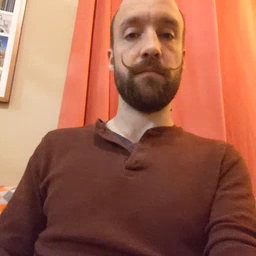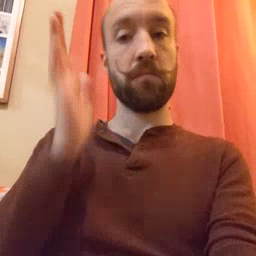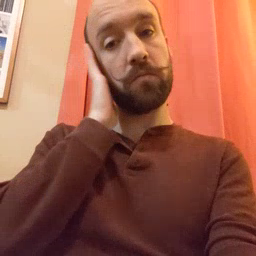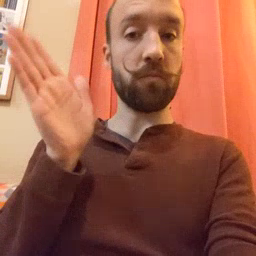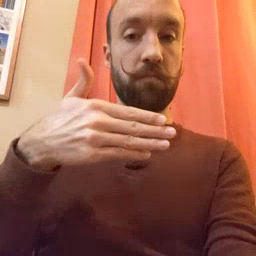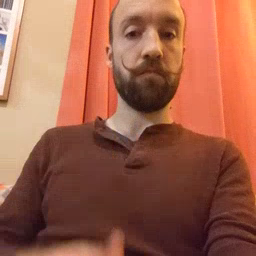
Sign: bedroom